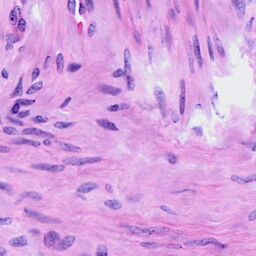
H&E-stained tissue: Cervix